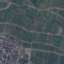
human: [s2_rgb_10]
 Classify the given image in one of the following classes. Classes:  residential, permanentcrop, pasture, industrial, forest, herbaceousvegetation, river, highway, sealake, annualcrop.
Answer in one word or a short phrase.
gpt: PermanentCrop